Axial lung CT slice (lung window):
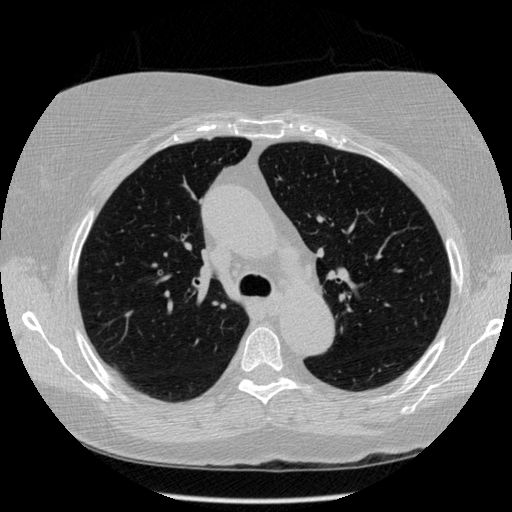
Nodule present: no